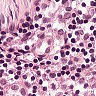
Metastatic tissue present: no